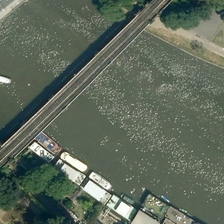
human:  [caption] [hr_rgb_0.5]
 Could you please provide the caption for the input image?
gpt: a bridge is on a river with some green trees in two sides of it .

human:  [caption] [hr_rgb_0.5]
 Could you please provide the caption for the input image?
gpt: a bridge is on a river with some green trees in two sides of it .

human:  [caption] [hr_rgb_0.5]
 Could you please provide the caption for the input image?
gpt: a bridge is on a river with some green trees in two sides of it .

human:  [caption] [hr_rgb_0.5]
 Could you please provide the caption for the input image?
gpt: a bridge is on a river with some green trees in two sides of it .

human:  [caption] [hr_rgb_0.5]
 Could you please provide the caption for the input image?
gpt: a bridge is on a river with some green trees in two sides of it .